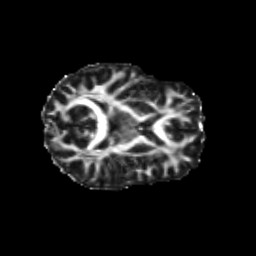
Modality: FA
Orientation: axial
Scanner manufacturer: siemens
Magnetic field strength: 3 T
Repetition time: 9.2 s
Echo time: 0.084 s